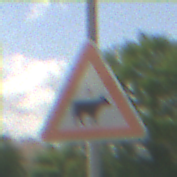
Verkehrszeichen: ViehtriebLinks
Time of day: Midday
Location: Outdoor (RoadRail)
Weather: PartlyCloudy
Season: NotSpecified
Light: Natural